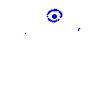
Particle: kaon